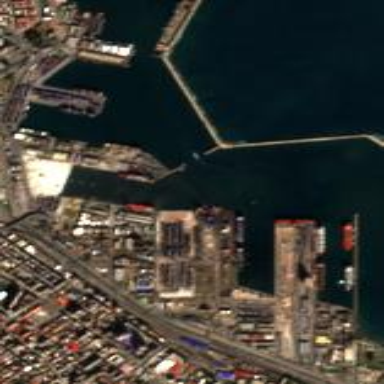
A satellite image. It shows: Industrial area serving as port and harbor.